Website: ulta-beauty
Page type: billing-address
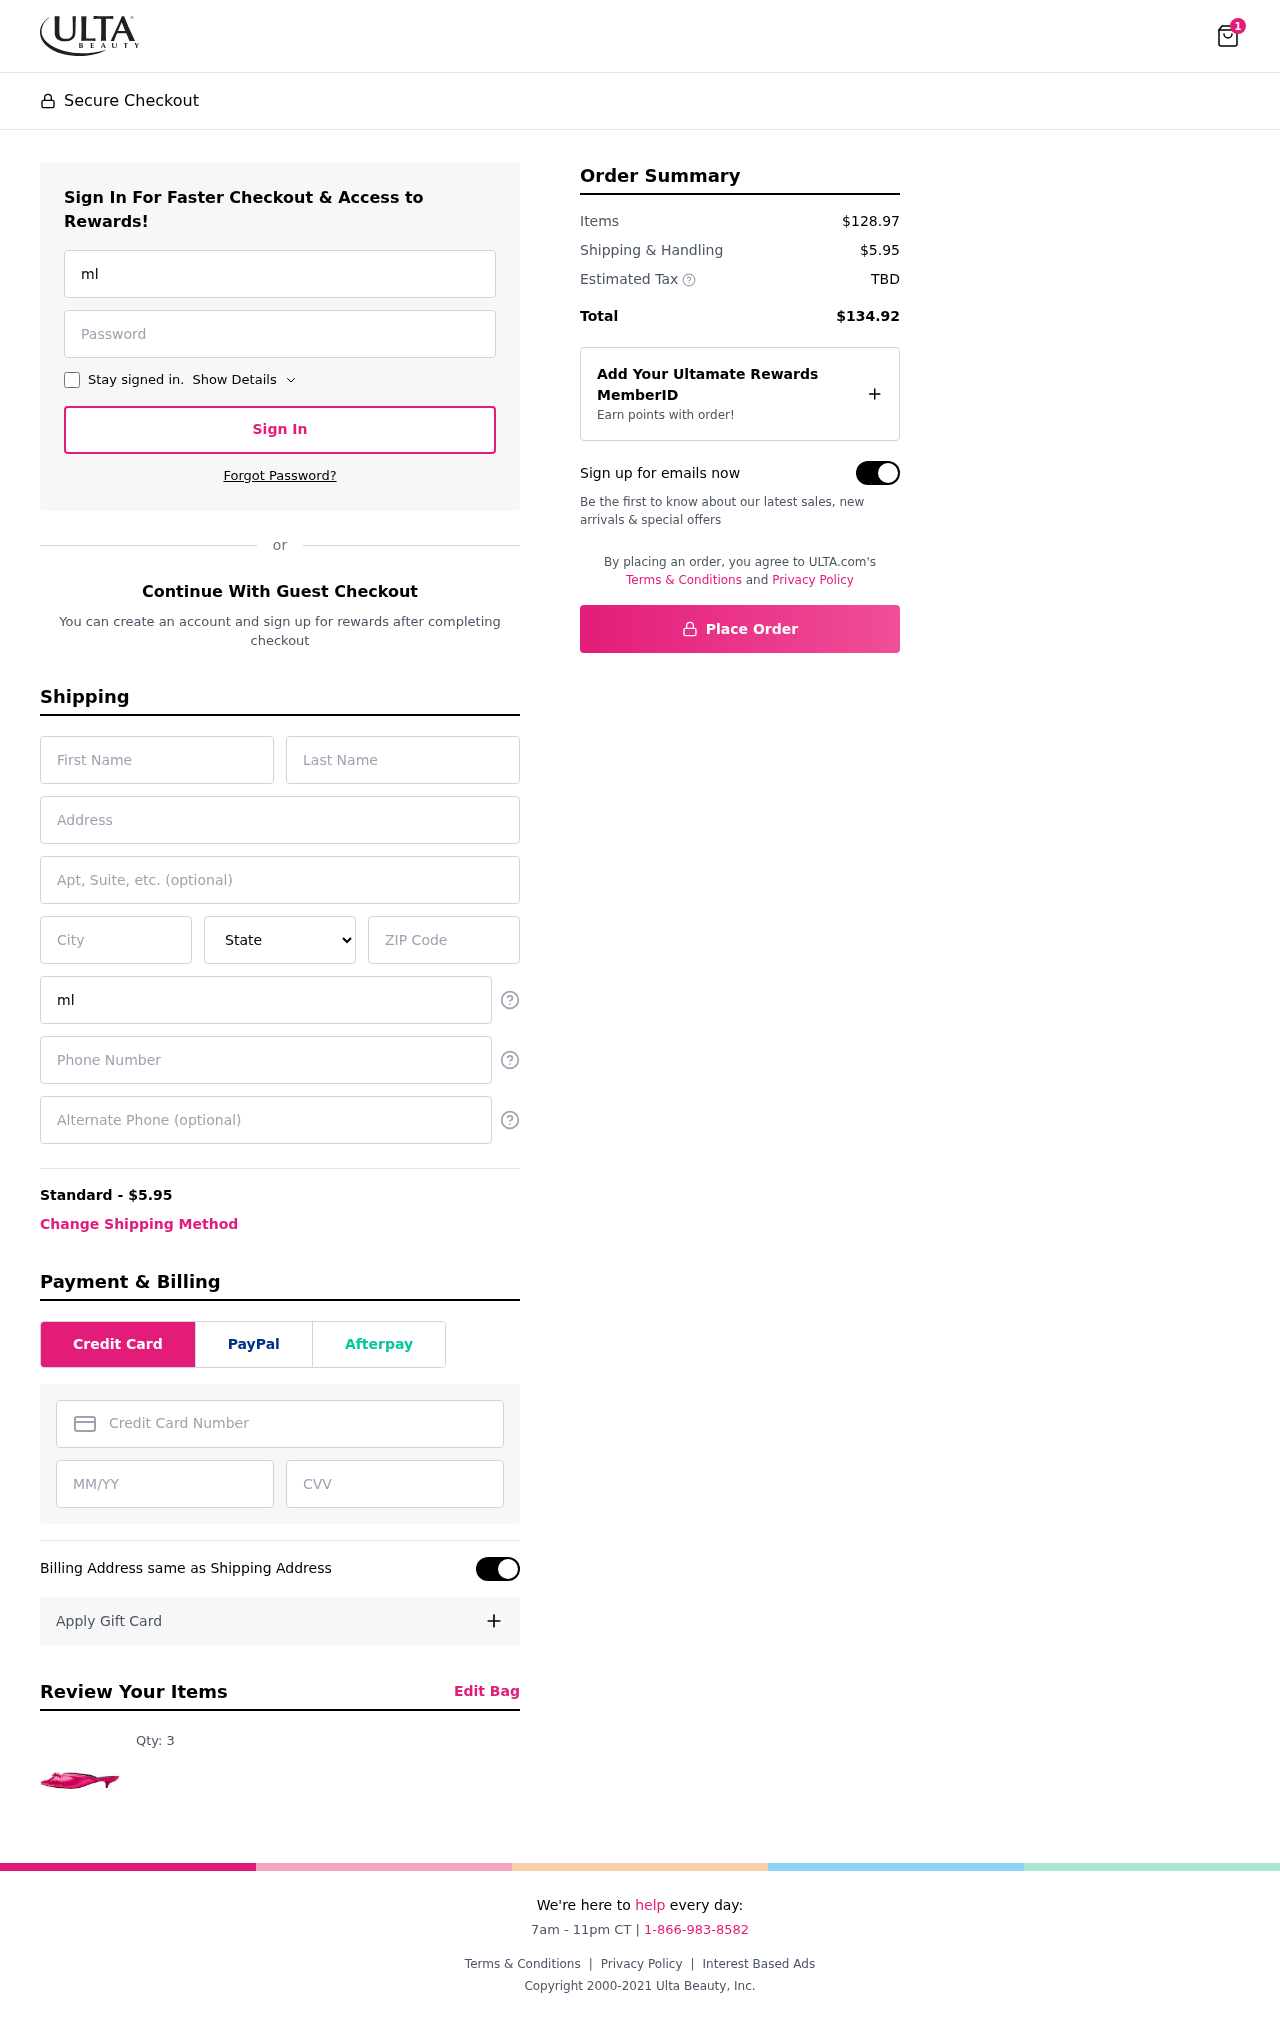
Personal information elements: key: PII_STATE
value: Alabama
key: PII_EMAIL
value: mlee@yahoo.com
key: PII_FIRSTNAME
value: Mark
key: PII_LASTNAME
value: Lee
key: PII_STREET
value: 965 Dodson Prairie
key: PII_CITY
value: West Russellton
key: PII_POSTCODE
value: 45978
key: PII_PHONE
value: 7844831393
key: PII_ALT_PHONE
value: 8498423007
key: PII_CARD_NUMBER
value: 6537 7709 6783 3614
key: PII_CARD_EXPIRY
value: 04/26
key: PII_CARD_CVV
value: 355
Product elements: key: PRODUCT1_QUANTITY
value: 3
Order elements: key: ORDER_NUM_ITEMS
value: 1
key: ORDER_SHIPPING_COST
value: $5.95
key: ORDER_SUBTOTAL
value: $128.97
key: ORDER_TOTAL
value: $134.92